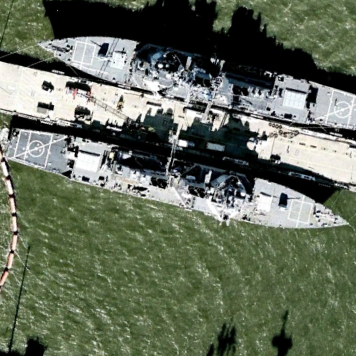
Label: destroyer